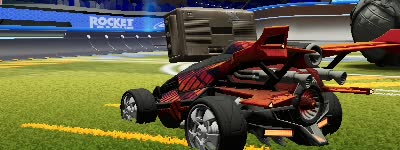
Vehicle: aftershock